Field crop: maize
Growth stage: 2
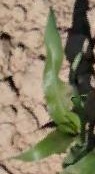
Species: maize